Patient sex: M
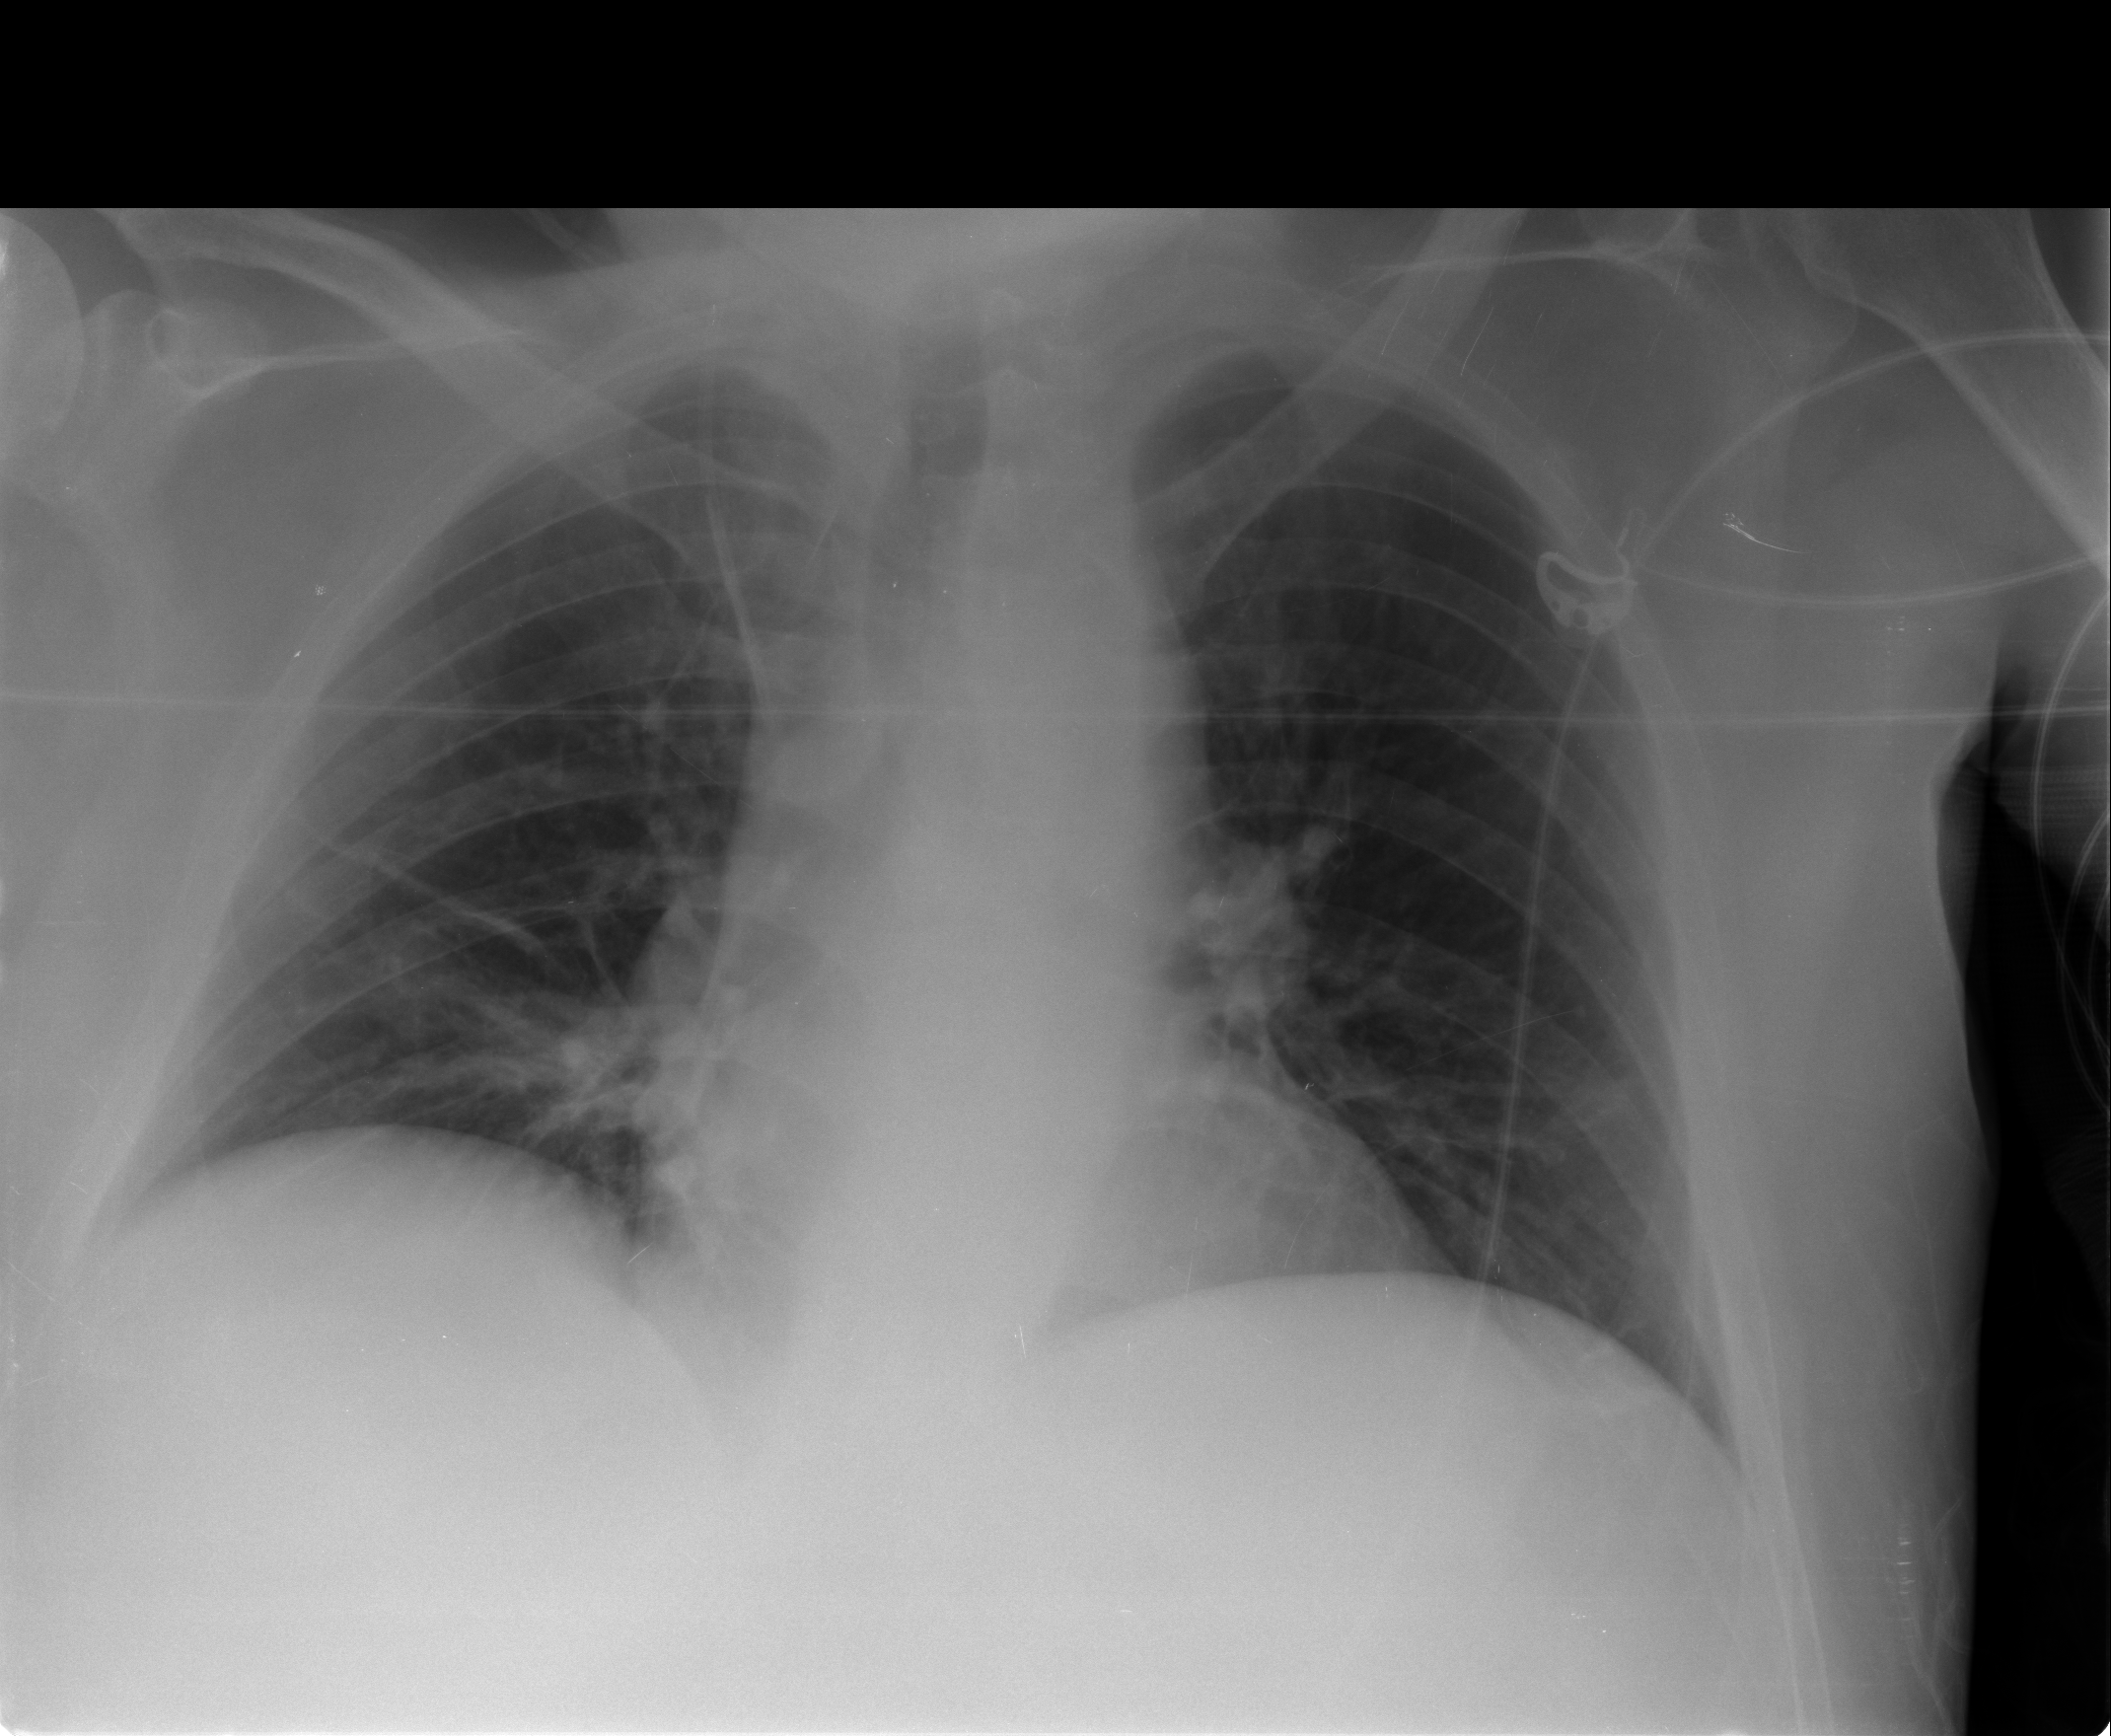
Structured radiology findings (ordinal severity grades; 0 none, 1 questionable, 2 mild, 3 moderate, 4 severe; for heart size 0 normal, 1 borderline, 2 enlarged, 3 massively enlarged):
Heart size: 0
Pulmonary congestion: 0
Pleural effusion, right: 0
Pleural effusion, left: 0
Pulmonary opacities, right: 0
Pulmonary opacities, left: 0
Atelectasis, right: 2
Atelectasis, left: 0